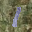
Label: 1